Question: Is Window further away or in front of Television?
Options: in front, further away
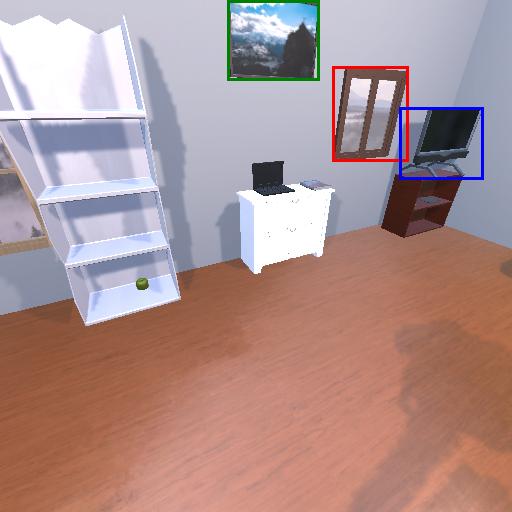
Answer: in front